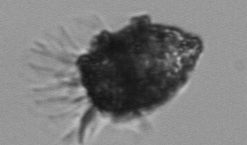
Label: Tintinnopsis